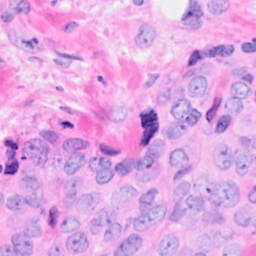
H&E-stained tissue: Breast